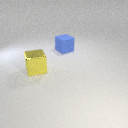
large blue rubber cube behind large yellow metal cube